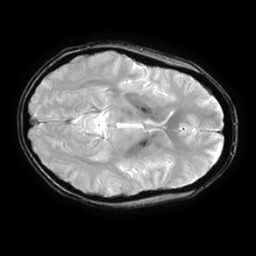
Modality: T2starw
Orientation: axial
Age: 44
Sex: female
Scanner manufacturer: ge
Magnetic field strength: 3 T
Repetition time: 0.65 s
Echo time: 0.02 s